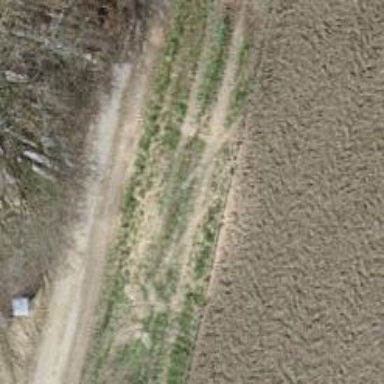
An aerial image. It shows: Well-maintained track road of grade 1.